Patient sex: F
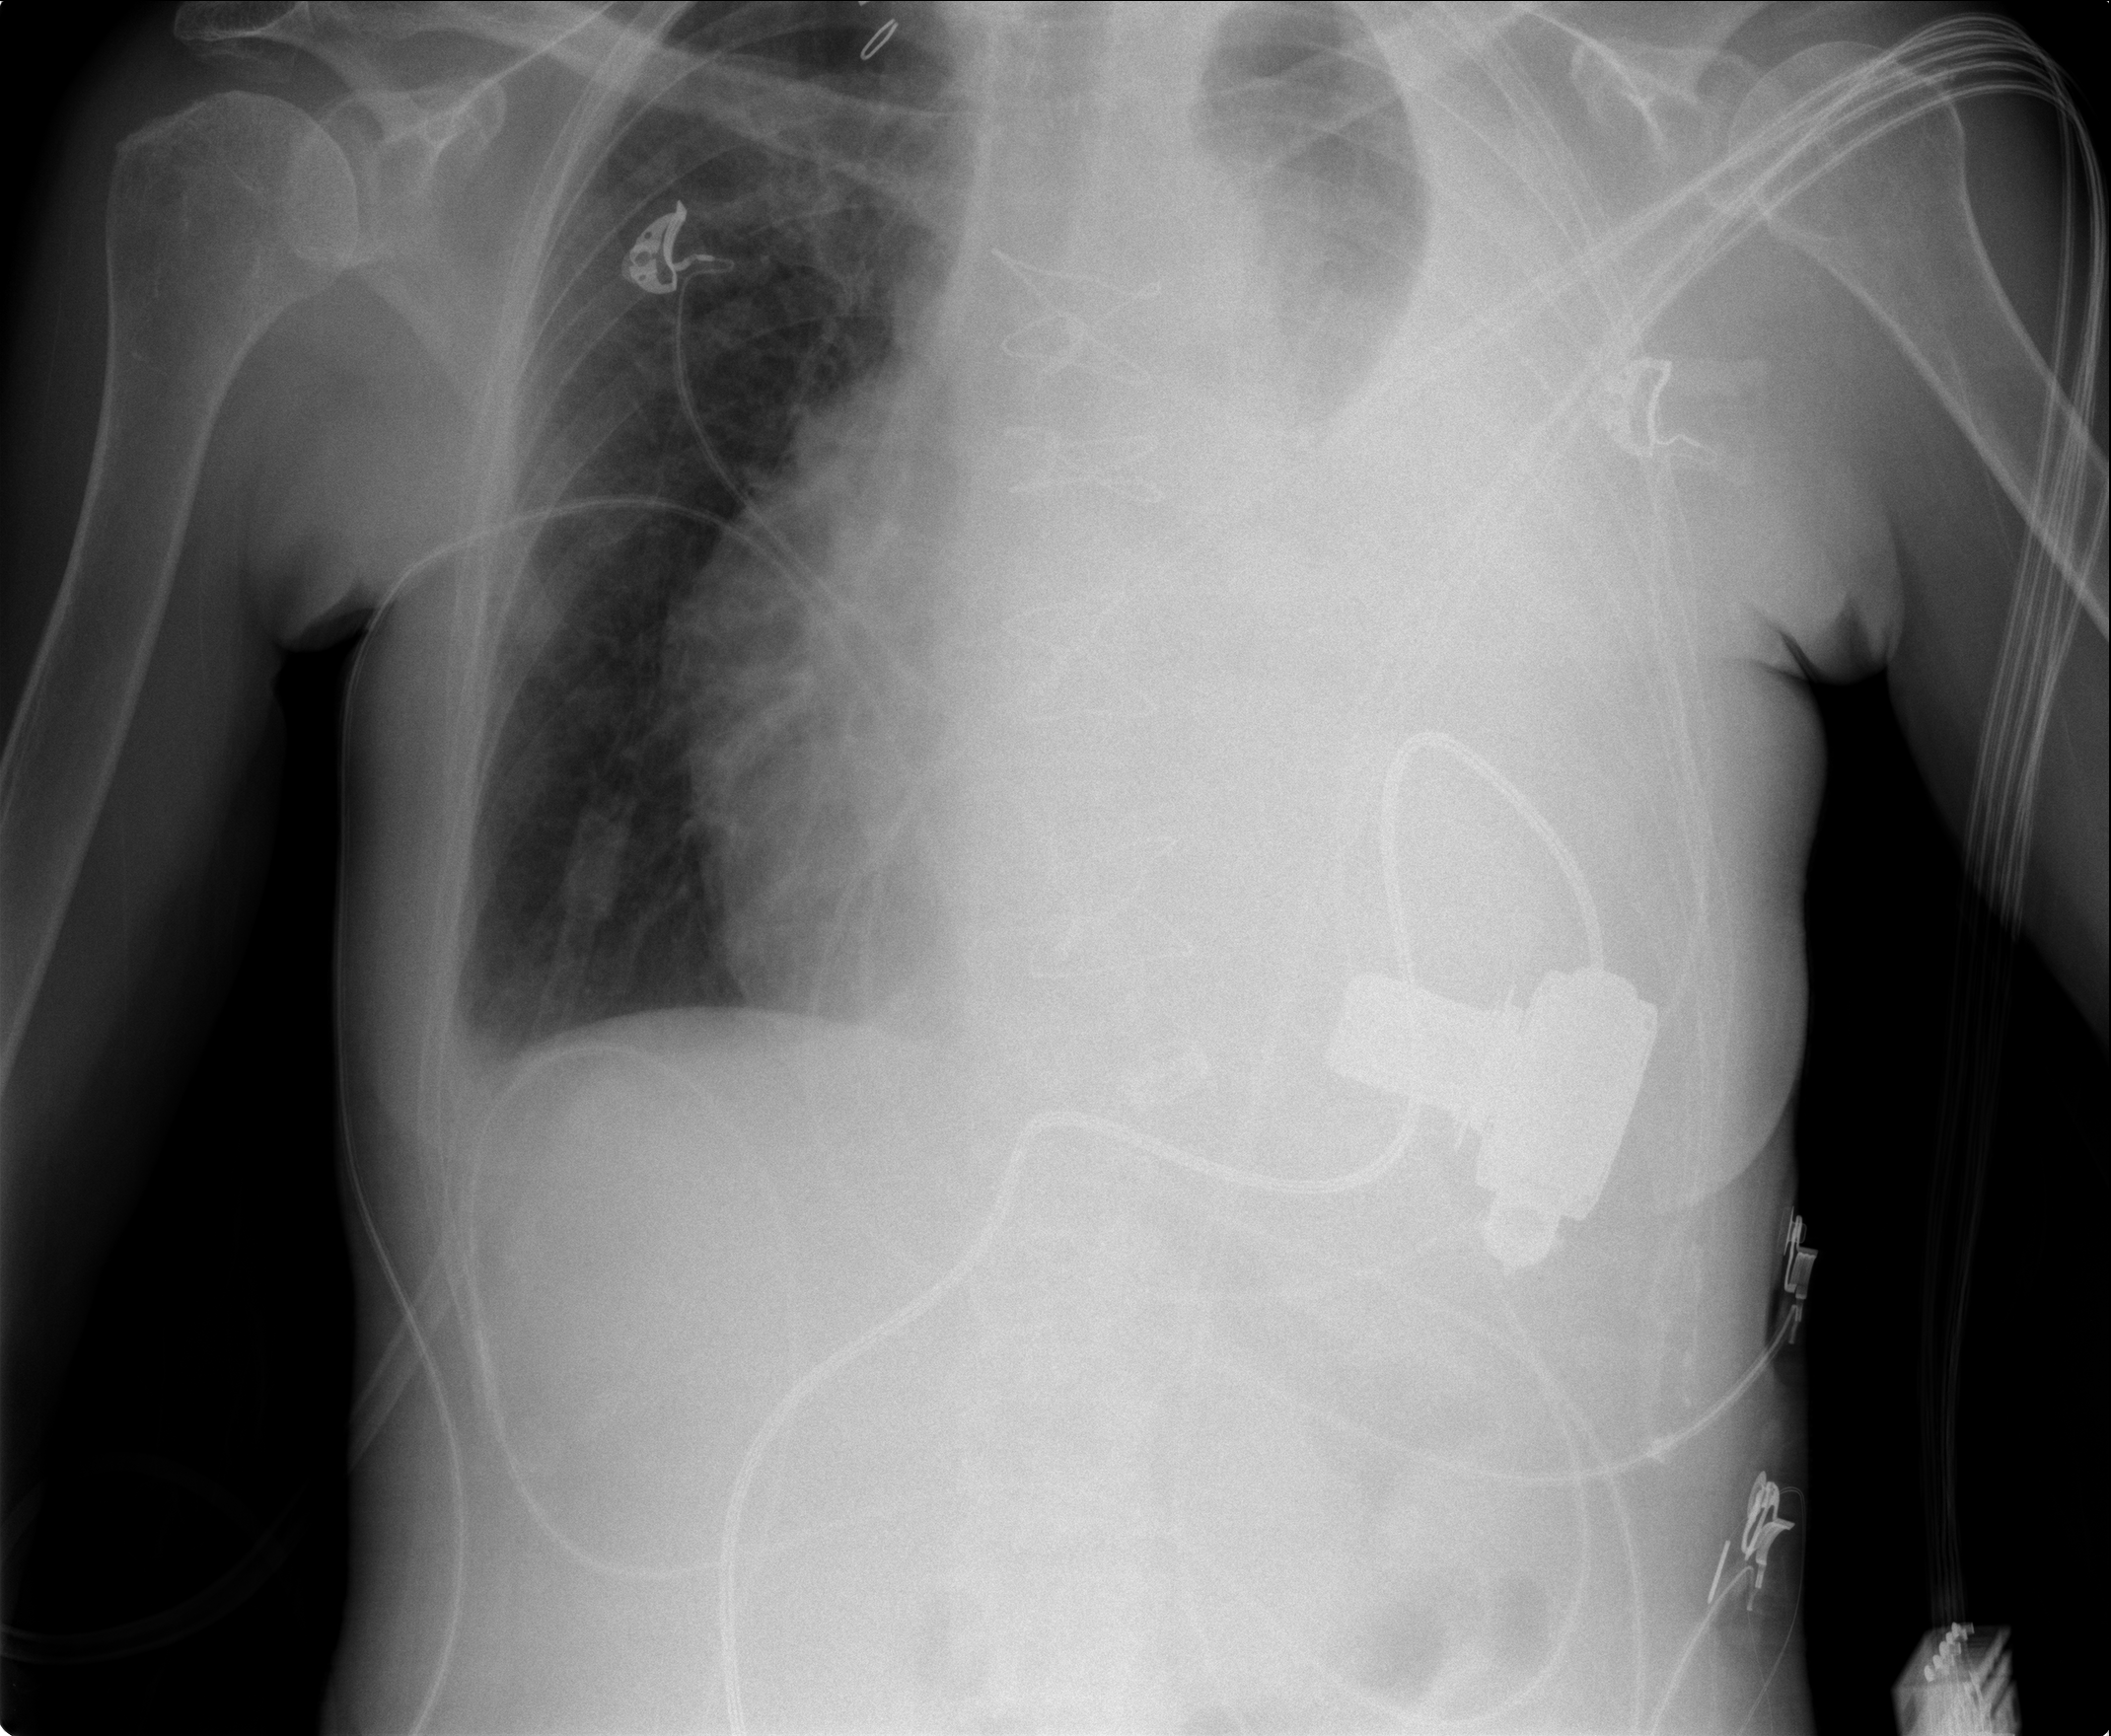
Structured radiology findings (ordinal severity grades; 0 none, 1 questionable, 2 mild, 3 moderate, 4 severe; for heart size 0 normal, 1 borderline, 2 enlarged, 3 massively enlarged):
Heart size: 2
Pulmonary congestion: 2
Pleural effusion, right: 2
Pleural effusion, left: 4
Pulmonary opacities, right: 0
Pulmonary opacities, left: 0
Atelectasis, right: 2
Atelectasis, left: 3